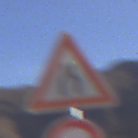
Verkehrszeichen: VerengteFahrbahn
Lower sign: Ueberholverbot
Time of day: MorningAfternoon
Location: Outdoor (Nature)
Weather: PartlyCloudy
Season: NotSpecified
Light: Natural